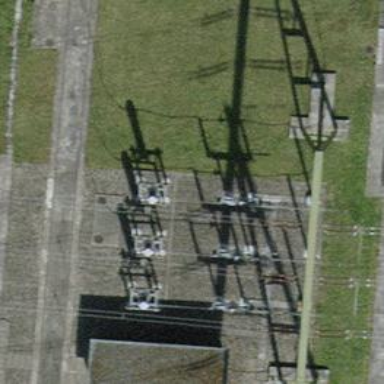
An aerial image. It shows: Bay where power lines run through.